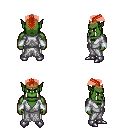
a pixel art fantasy rpg character, male body template, orc, green skin, white robe, white pants, red short mohawk hairstyle, bronze tiara, white cloth bracers, metal boots, four views (front, back, left, right), 2x2 character sprite sheet, small pixel art, hard edges, no anti-aliasing